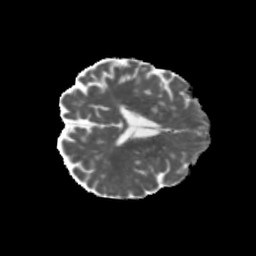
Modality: MD
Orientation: axial
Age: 78
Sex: female
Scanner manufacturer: siemens
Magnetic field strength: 3 T
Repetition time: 5.47 s
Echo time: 0.0854 s